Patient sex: M
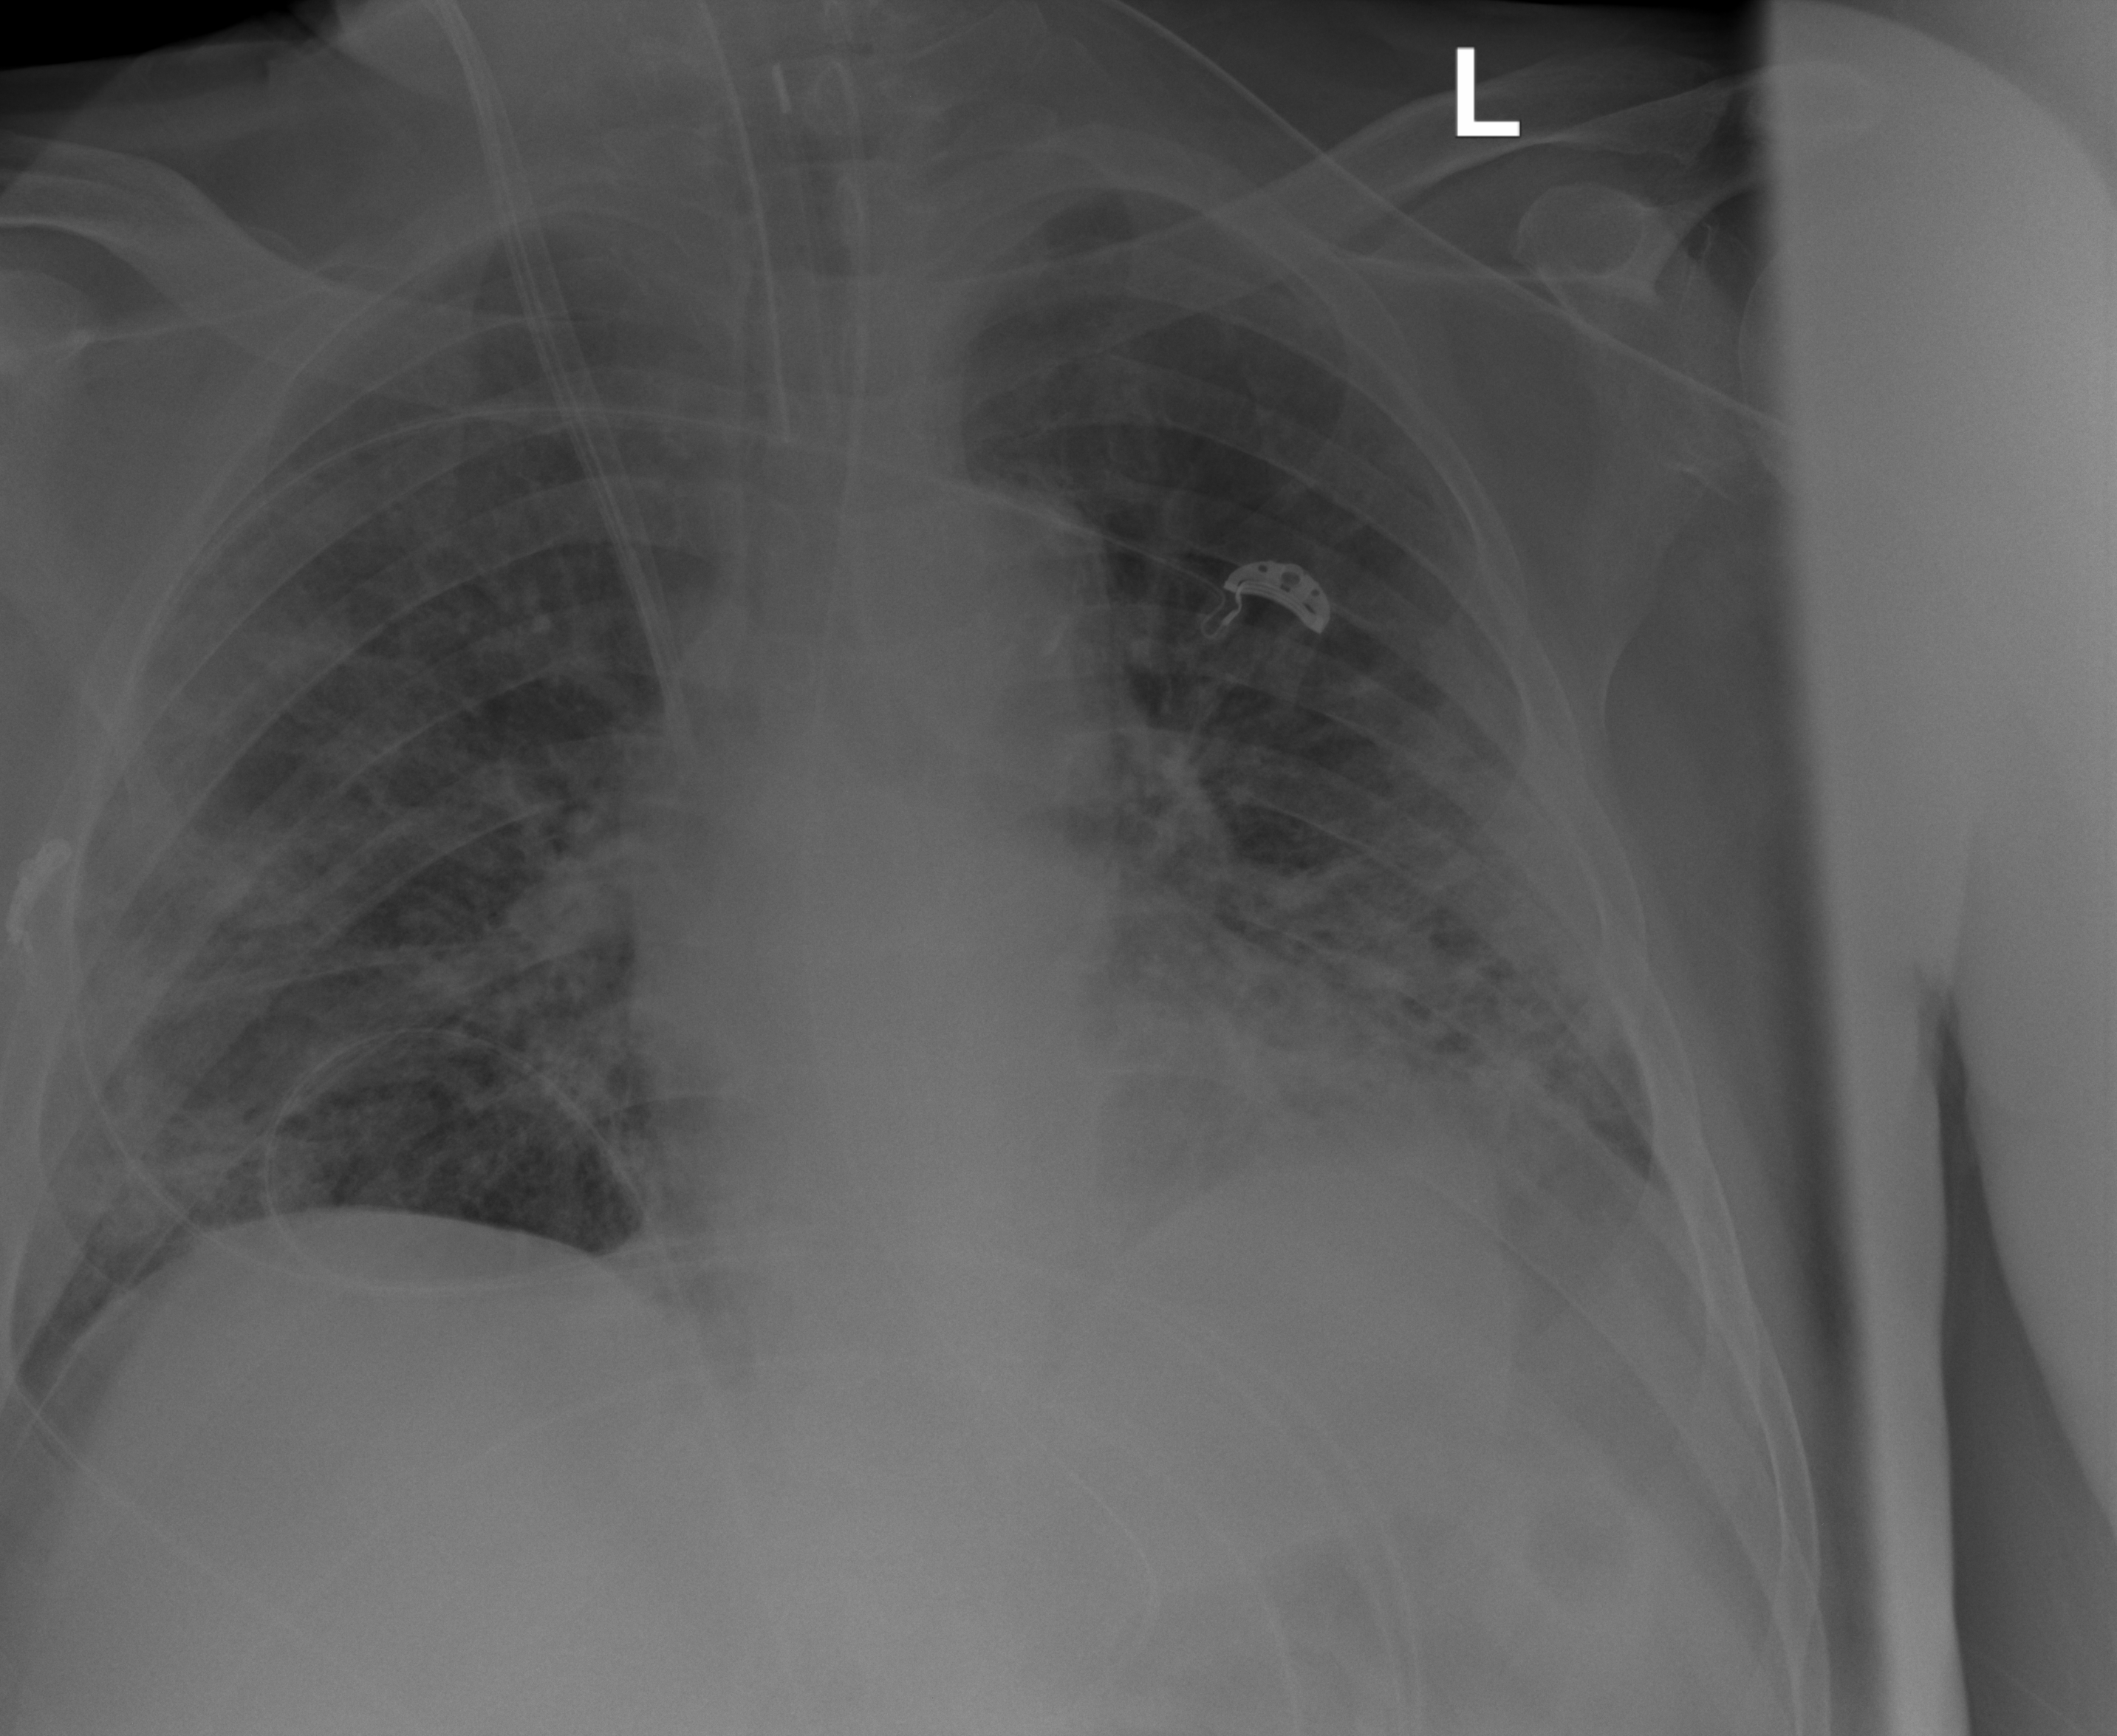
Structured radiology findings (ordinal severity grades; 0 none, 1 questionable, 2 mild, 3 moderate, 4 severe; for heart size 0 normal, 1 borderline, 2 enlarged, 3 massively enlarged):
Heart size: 1
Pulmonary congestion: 2
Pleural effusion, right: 0
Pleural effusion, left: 0
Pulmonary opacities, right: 2
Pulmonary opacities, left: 3
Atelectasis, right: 2
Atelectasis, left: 2